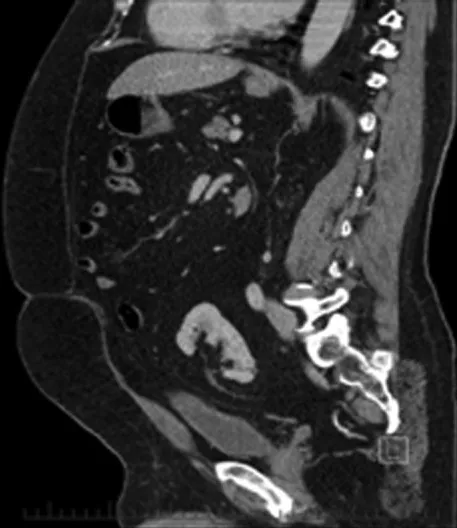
Case 1:CT urogram; sagittal image showing the proximity of ureter to the posterior aspect of the bladder in a congenital pelvic kidney.
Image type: radiology (ct)